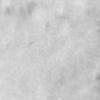
Label: no_change